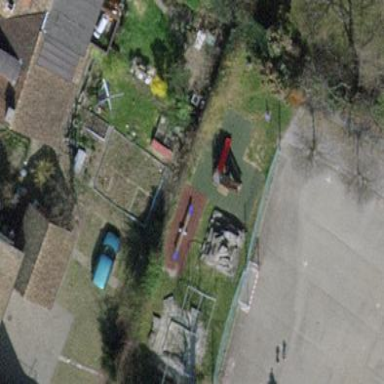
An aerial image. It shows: Playground area for leisure activities on the land.